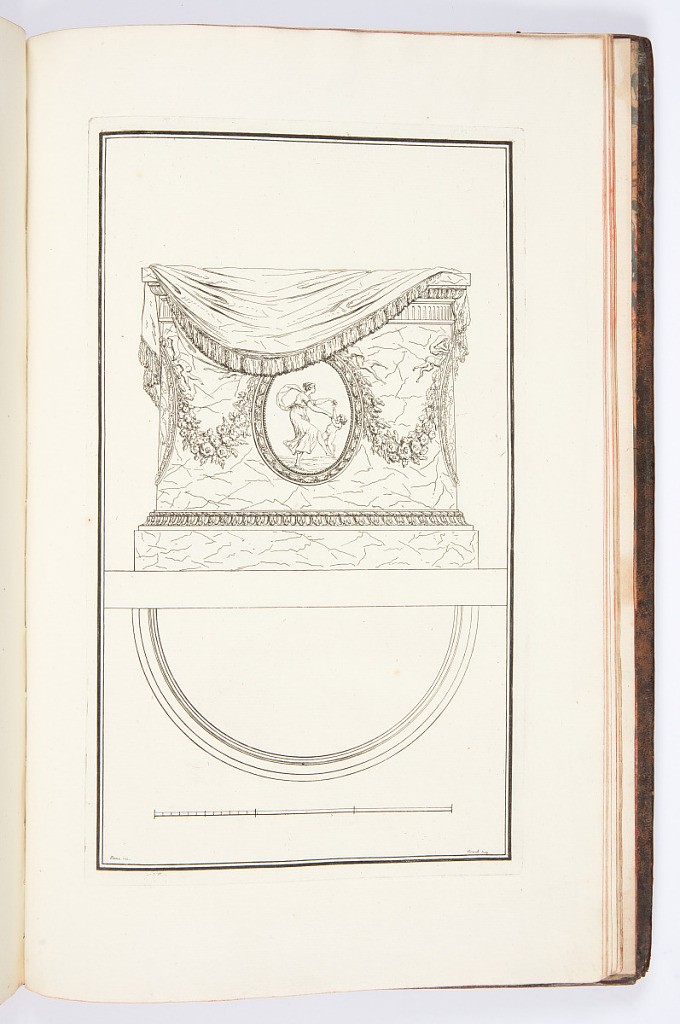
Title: POELE circulaire couronné d’un draperie, orné de médaillons et guirlandes, d’un genre neuf et très-galant
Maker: Louis-Gustave Taraval, French, 1738 – 1794
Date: ca. 1791
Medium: Etching on paper
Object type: Print
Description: Design for a stove heater decorated with neoclassical motifs, in the form of a pedestal decorated with oval cameos with figures, and festoons of flowers and leaves tied with ribbon, running pattern moldings above and below featuring fluting and leaf motifs. A textile draped over the pedestal. A plan view and scale below. The plate is signed.